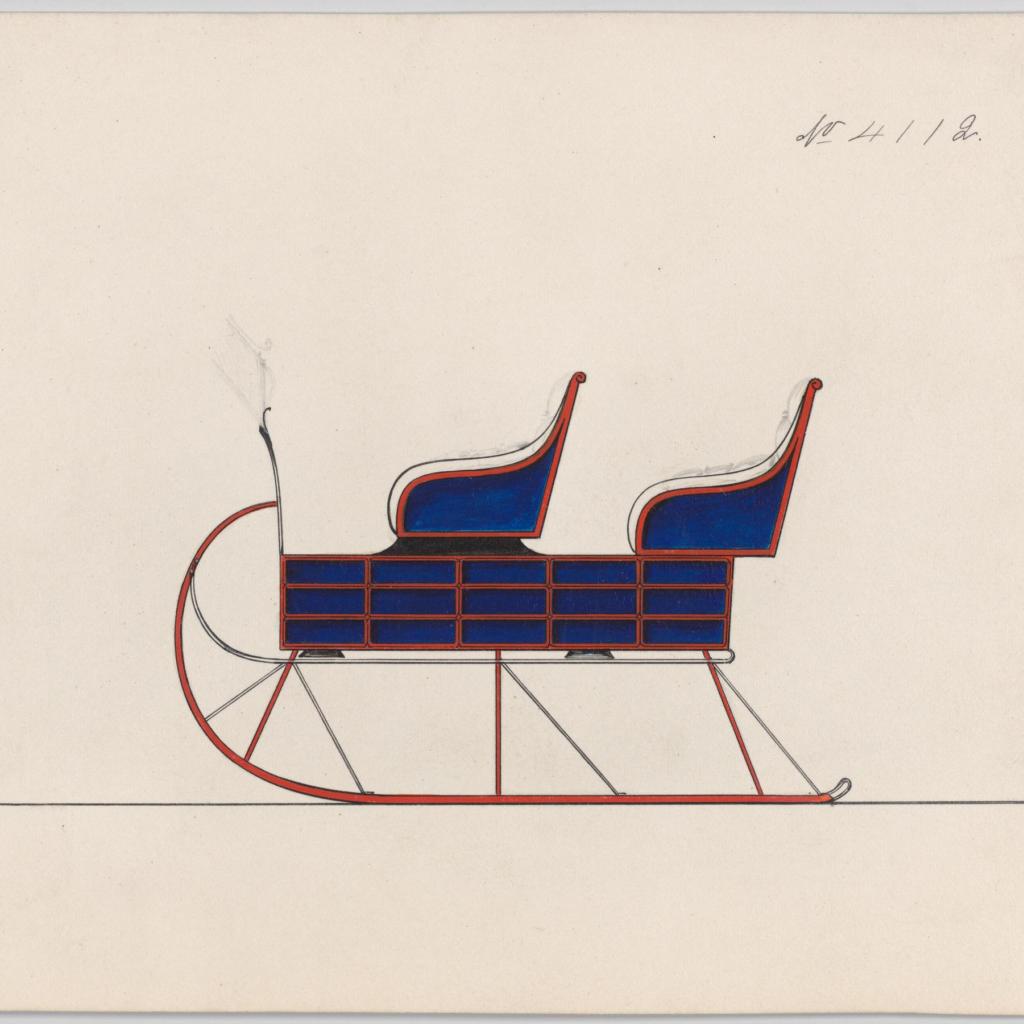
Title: Design for 4 Seat Sleigh, no. 4112
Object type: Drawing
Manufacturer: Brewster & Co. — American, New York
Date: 1890
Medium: Pen and black ink, watercolor and gouache with gum arabic
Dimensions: Sheet: 5 7/8 x 8 5/8 in. (14.9 x 21.9 cm)
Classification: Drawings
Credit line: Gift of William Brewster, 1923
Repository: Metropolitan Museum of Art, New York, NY